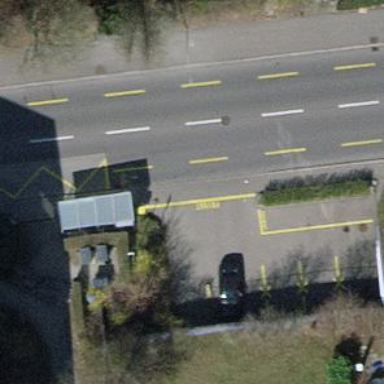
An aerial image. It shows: Post box.